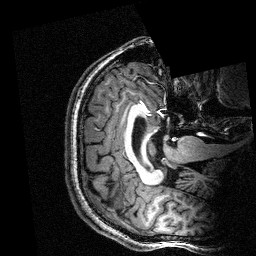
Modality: T1w
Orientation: axial
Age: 20
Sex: male